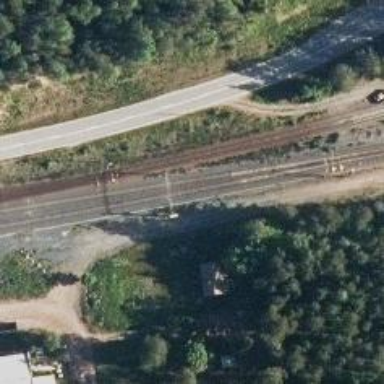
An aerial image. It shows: Railway with electrified contact lines.